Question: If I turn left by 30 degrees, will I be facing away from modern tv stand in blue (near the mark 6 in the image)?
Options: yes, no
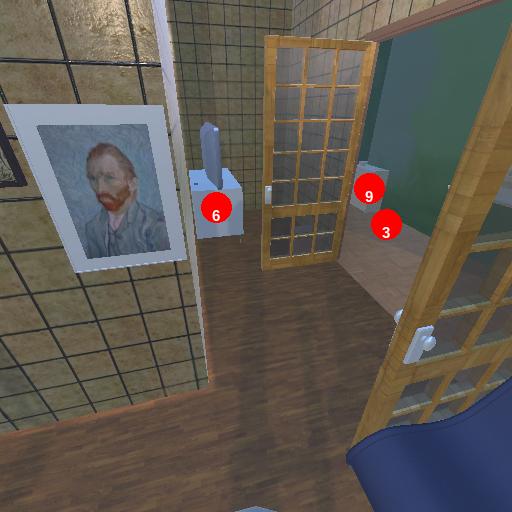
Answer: yes